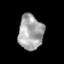
Tissue: skin
Cell type: Epithelial cells
Senescence score: 0.2257
Nuclear area (px): 838
Mean DAPI intensity: 166.681